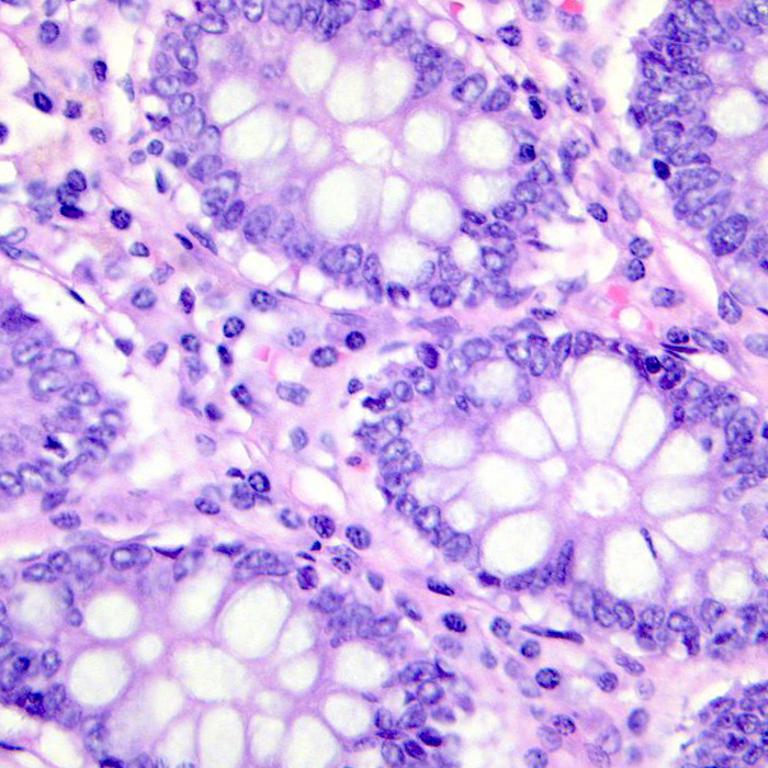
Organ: colon
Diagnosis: benign